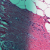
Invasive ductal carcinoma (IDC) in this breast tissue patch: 0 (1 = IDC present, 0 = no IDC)